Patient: sex F, age 44
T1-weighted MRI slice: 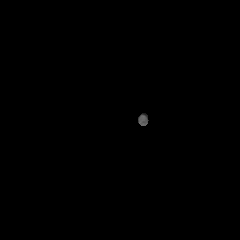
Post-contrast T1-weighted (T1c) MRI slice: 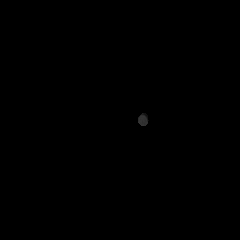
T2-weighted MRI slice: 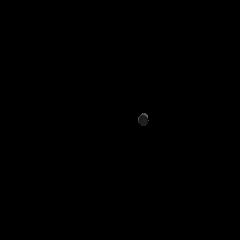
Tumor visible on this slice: no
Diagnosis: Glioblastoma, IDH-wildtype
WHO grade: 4